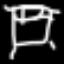
Label: bed